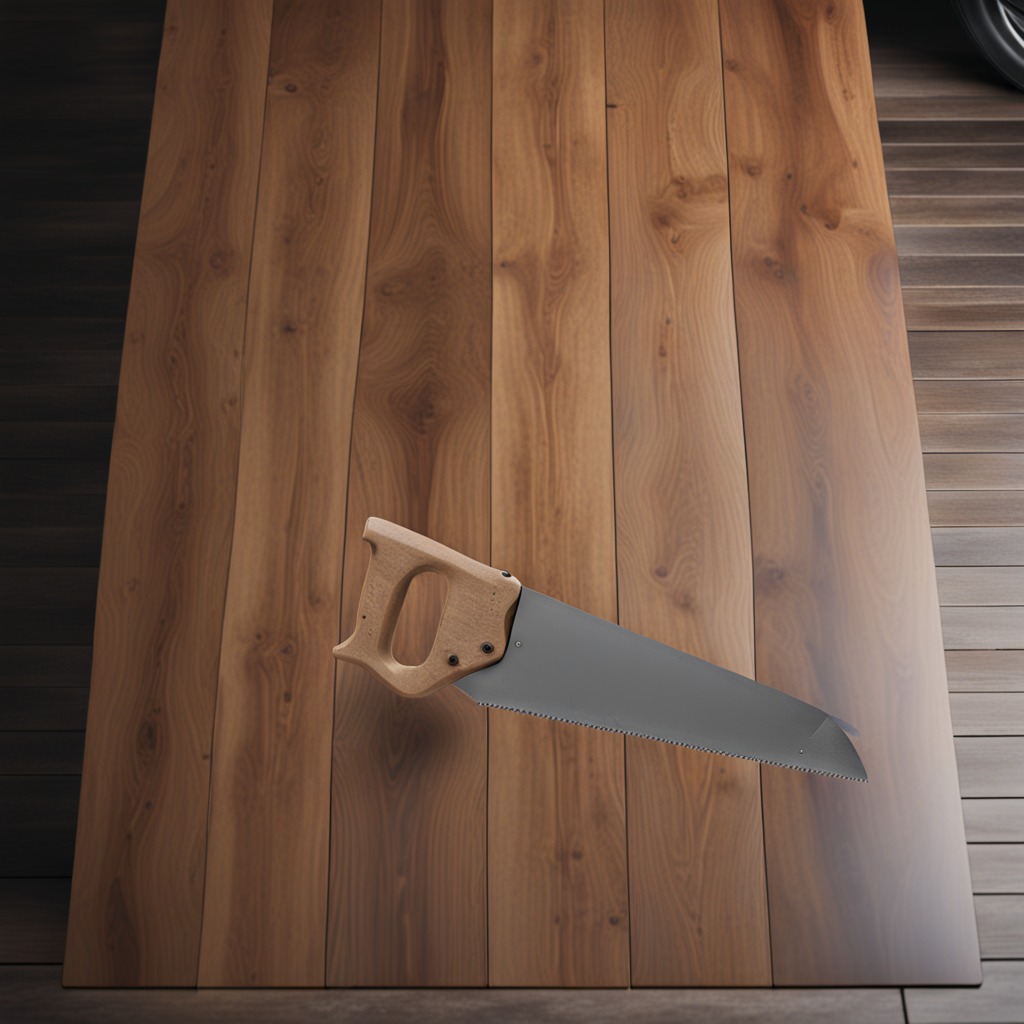
A metal saw is lying on the oil-spilled wooden table in a vintage motorcycle garage.